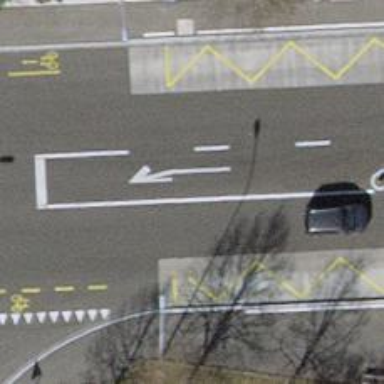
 featuring separate cycle lane. The cycle lane is advisory one and there is also separate sidewalk."